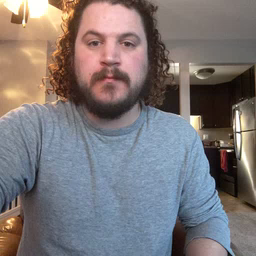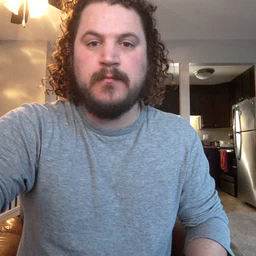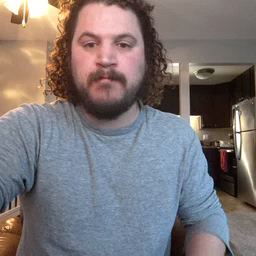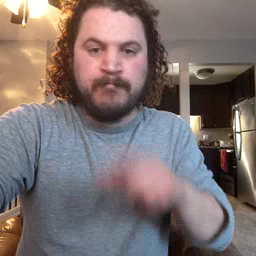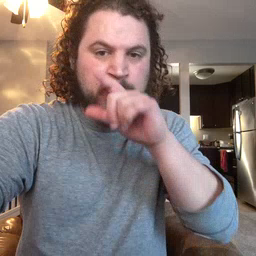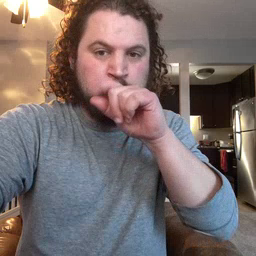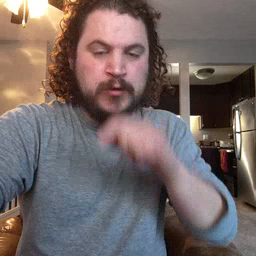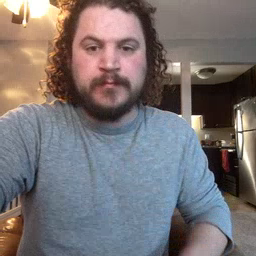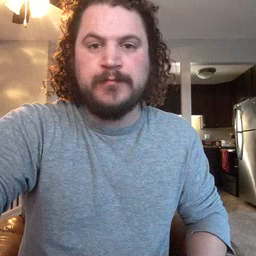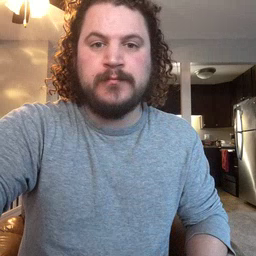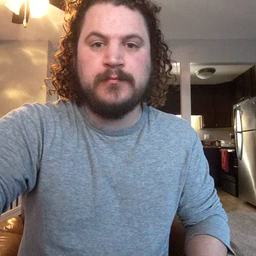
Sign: bird